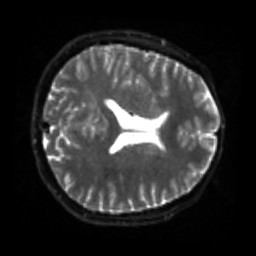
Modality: sbref
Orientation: axial
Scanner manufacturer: siemens
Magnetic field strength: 3 T
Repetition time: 4 s
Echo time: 0.0594 s